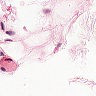
Metastatic tissue present: no